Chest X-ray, AP view. Patient: 44 years old, sex M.
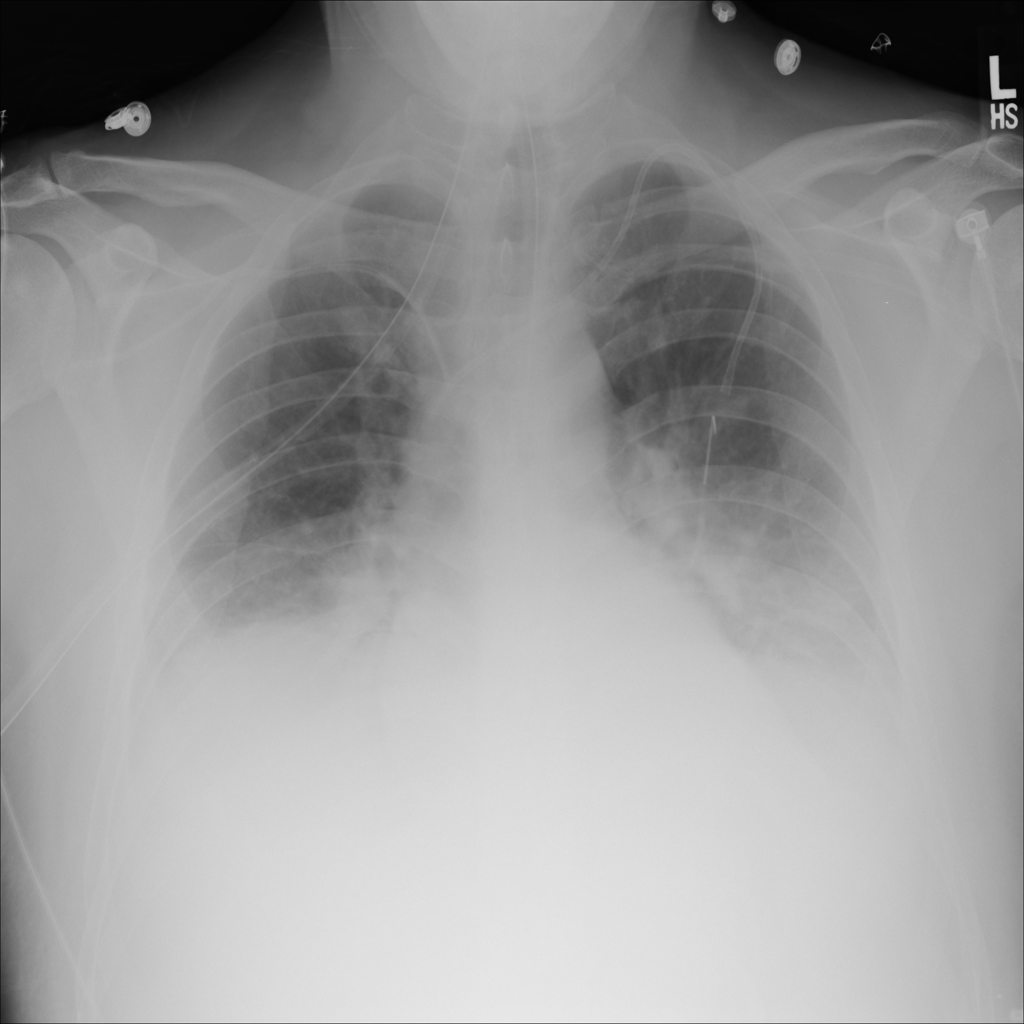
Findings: No Finding